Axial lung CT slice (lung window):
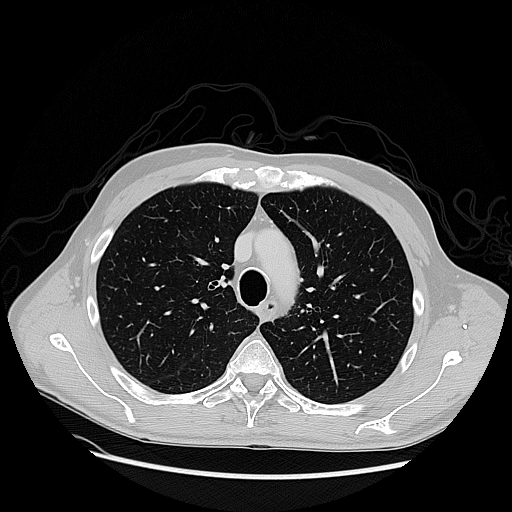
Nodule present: no